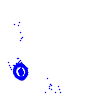
Particle: electron